【题型】解答题　【知识点】解析几何　【难度】hard
设双曲线 $\Gamma:\frac{x^2}{t^2}-y^2=1\ (t>0)$，点 $F_1$ 是 $\Gamma$ 的左焦点，点 $O$ 为坐标原点。

(1) 若 \(\Gamma\) 的离心率为 \(\frac{\sqrt{10}}{3}\)，求双曲线 \(\Gamma\) 的焦距；

(2) 过点 \(F_1\) 且一个法向量为 \(\vec{n}=(t,-1)\) 的直线与 \(\Gamma\) 的一条渐近线相交于点 \(M\)，若 \(S_{\triangle MOF_1}=\frac{1}{2}\)，求双曲线 \(\Gamma\) 的方程；

(3) 若 \(t=\sqrt{2}\)，直线 \(l:kx-y+m=0\ (k>0,\ m\in\mathbb{R})\) 与 \(\Gamma\) 交于 \(P,Q\) 两点，\(|\overrightarrow{OP}+\overrightarrow{OQ}|=4\)，求直线 \(l\) 的斜率 \(k\) 的取值范围。
【解答】
\textbf{【答案】}
【小题 1】\(2\sqrt{10}\)
【小题 2】见解析
【小题 3】\(\left(0,\frac{\sqrt{2}}{2}\right)\cup\left(\frac{\sqrt{5}}{2},+\infty\right)\)

\vspace{0.3cm}

\textbf{【分析】}
(1) 由题意得 \(a=t\)，\(b=1\)，离心率 \(e=\frac{\sqrt{10}}{3}\)，从而求解；

(2) 求出直线的斜率为 \(k=t\)，然后求出直线方程后与渐近线联立后求出点 \(M\)，从而求解；

(3) 将直线与双曲线 \(\Gamma\) 联立后，利用根与系数的关系并结合基本不等式，从而可求解。

\vspace{0.3cm}

\textbf{【详解】}
(1) 由题意得：\(a=t\)，\(b=1\)，
\[
e=\frac{c}{a}=\sqrt{\frac{c^2}{a^2}}=\sqrt{\frac{a^2+b^2}{a^2}}=\sqrt{\frac{t^2+1}{t^2}}=\frac{\sqrt{10}}{3},
\]
解得 \(t=3\)，\(c=\sqrt{10}\)，
所以曲线 \(\Gamma\) 的焦距为：\(2\sqrt{10}\)。

---

(2) 由题意可得 \(c=\sqrt{t^2+1}\)，所以 \(F_1(-\sqrt{t^2+1},0)\)，且渐近线为 \(y=\pm\frac{1}{t}x\)，

由过点 \(F_1\) 的直线的一个法向量 \(\vec{n}=(t,-1)=t\left(1,-\frac{1}{t}\right)\)，则得直线的斜率为 \(k=t\)，
所以直线的方程为 \(y=t\left(x+\sqrt{t^2+1}\right)=tx+t\sqrt{t^2+1}\)。

当直线与渐近线 \(y=-\frac{1}{t}x\) 交于点 \(M\)，即
\[
\begin{cases}
y = tx + t\sqrt{t^2+1} \\
y = -\frac{1}{t}x
\end{cases}
\]
解得 \(M\left(-\frac{t^2\sqrt{t^2+1}}{t^2+1},\frac{t\sqrt{t^2+1}}{t^2+1}\right)\)，

因为
\[
S_{\triangle MOF_1}=\frac{1}{2}\times|OF_1|\times\frac{t\sqrt{t^2+1}}{t^2+1}=\frac{1}{2}\times\sqrt{t^2+1}\times\frac{t\sqrt{t^2+1}}{t^2+1}=\frac{1}{2},
\]
解得 \(t=1\)，
所以曲线 \(\Gamma\) 的方程为 \(x^2-y^2=1\)；

当直线与渐近线 \(y=\frac{1}{t}x\) 交于点 \(M\)，即
\[
\begin{cases}
y = tx + t\sqrt{t^2+1} \\
y = \frac{1}{t}x
\end{cases}
\]
解得 \(M\left(-\frac{t^2\sqrt{t^2+1}}{t^2-1},-\frac{t\sqrt{t^2+1}}{t^2-1}\right)\)，

\[
S_{\triangle MOF_1}=\frac{1}{2}\times|OF_1|\times\frac{t\sqrt{t^2+1}}{|t^2-1|}=\frac{1}{2}\times\sqrt{t^2+1}\times\frac{t\sqrt{t^2+1}}{|t^2-1|}=\frac{1}{2},
\]
所以 \(\frac{t(t^2+1)}{|t^2-1|}=1\)，
利用计算器可得 \(t\) 的近似值为 \(0.54\)。

---

(3) 由 \(t=\sqrt{2}\)，得曲线 \(\Gamma\) 的方程为 \(\frac{x^2}{2}-y^2=1\)，将直线 \(l:kx-y+m=0\) 与曲线 \(\Gamma\) 联立得：
\[
\begin{cases}
kx-y+m=0 \\
\frac{x^2}{2}-y^2=1
\end{cases}
\]
化简得 \((1-2k^2)x^2-4kmx-(2m^2+2)=0\)，

由题意知直线与曲线 \(\Gamma\) 交于两点，设 \(P(x_1,y_1)\)，\(Q(x_2,y_2)\)，
则
\[
\begin{cases}
\Delta=(4km)^2+4(1-2k^2)(2m^2+2)>0 \\
1-2k^2\neq 0 \\
k>0
\end{cases}
\]
解得：\(m^2-2k^2+1>0\)，且 \(k\neq\frac{\sqrt{2}}{2}\)，

由根与系数关系得：\(x_1+x_2=\frac{4km}{1-2k^2}\)，\(x_1x_2=-\frac{2m^2+2}{1-2k^2}\)，

设线段 \(PQ\) 中点为 \(N=\left(\frac{x_1+x_2}{2},\frac{y_1+y_2}{2}\right)=\left(\frac{2km}{1-2k^2},\frac{m}{1-2k^2}\right)\)，

由 \(|\overrightarrow{OP}+\overrightarrow{OQ}|=4\)，因为 \(\overrightarrow{OP}+\overrightarrow{OQ}=2\overrightarrow{ON}\)，所以 \(|\overrightarrow{OP}+\overrightarrow{OQ}|=|2\overrightarrow{ON}|=4\)，得 \(|\overrightarrow{ON}|=2\)，

所以得
\[
\left(\frac{2km}{1-2k^2}-0\right)^2+\left(\frac{m}{1-2k^2}-0\right)^2=4,
\]
即 \(4k^2m^2+m^2=4(1-2k^2)^2\)，

化简得 \(m^2=\frac{4(1-2k^2)^2}{4k^2+1}\)，所以
\[
\frac{4(1-2k^2)^2}{4k^2+1}-2k^2+1>0,
\]

整理得 \((4k^2-5)(2k^2-1)>0\)，所以 \(k^2>\frac{5}{4}\) 或 \(k^2<\frac{1}{2}\)，

所以得 \(k>\frac{\sqrt{5}}{2}\) 或 \(0<k<\frac{\sqrt{2}}{2}\)，

故 \(k\) 的取值范围为 \(\left(0,\frac{\sqrt{2}}{2}\right)\cup\left(\frac{\sqrt{5}}{2},+\infty\right)\)。

\vspace{0.3cm}

\textbf{【点睛】} 关键点睛：(3) 问中将直线与双曲线 \(\Gamma\) 联立后，利用根与系数的关系并结合基本不等式，从而可求解。
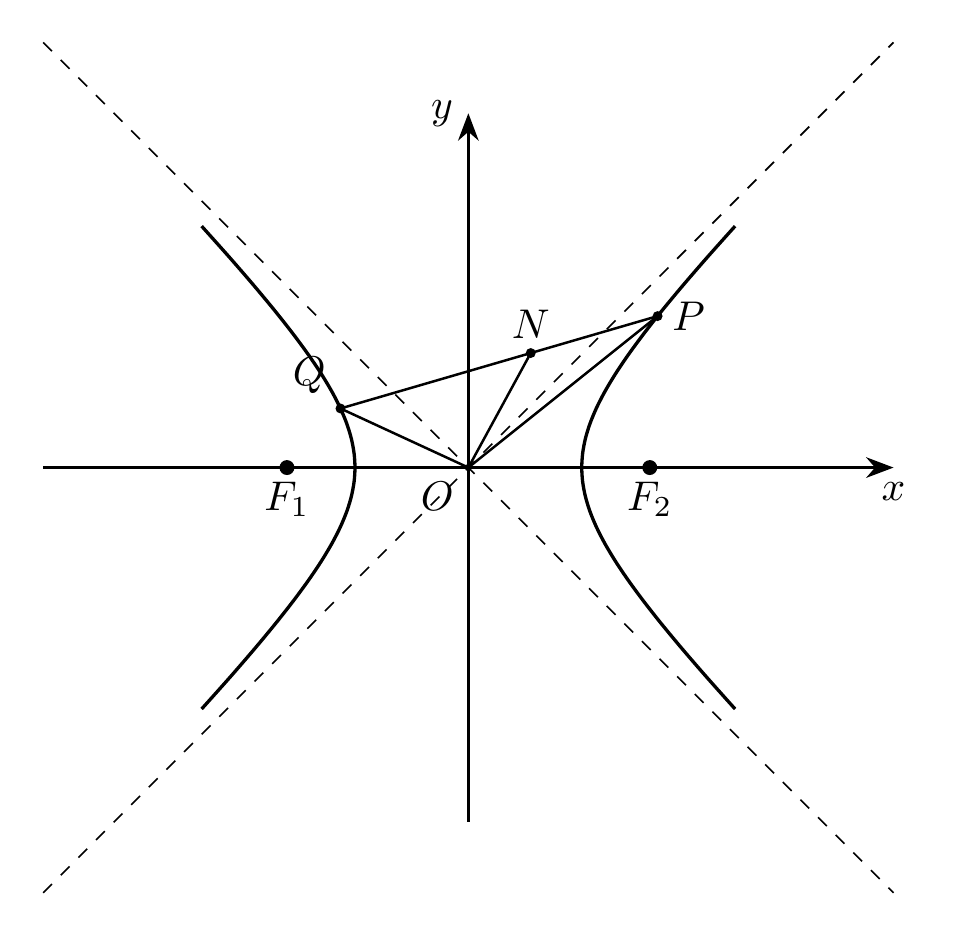